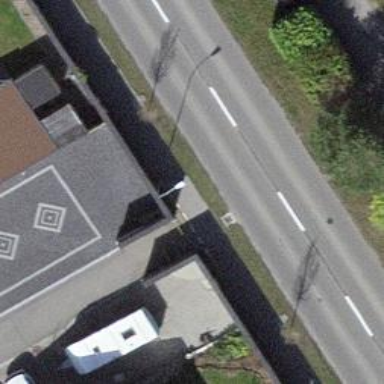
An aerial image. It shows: Cycle barrier.